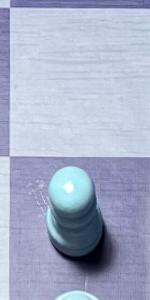
Label: Pawn_White